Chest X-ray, PA view. Patient: 45 years old, sex F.
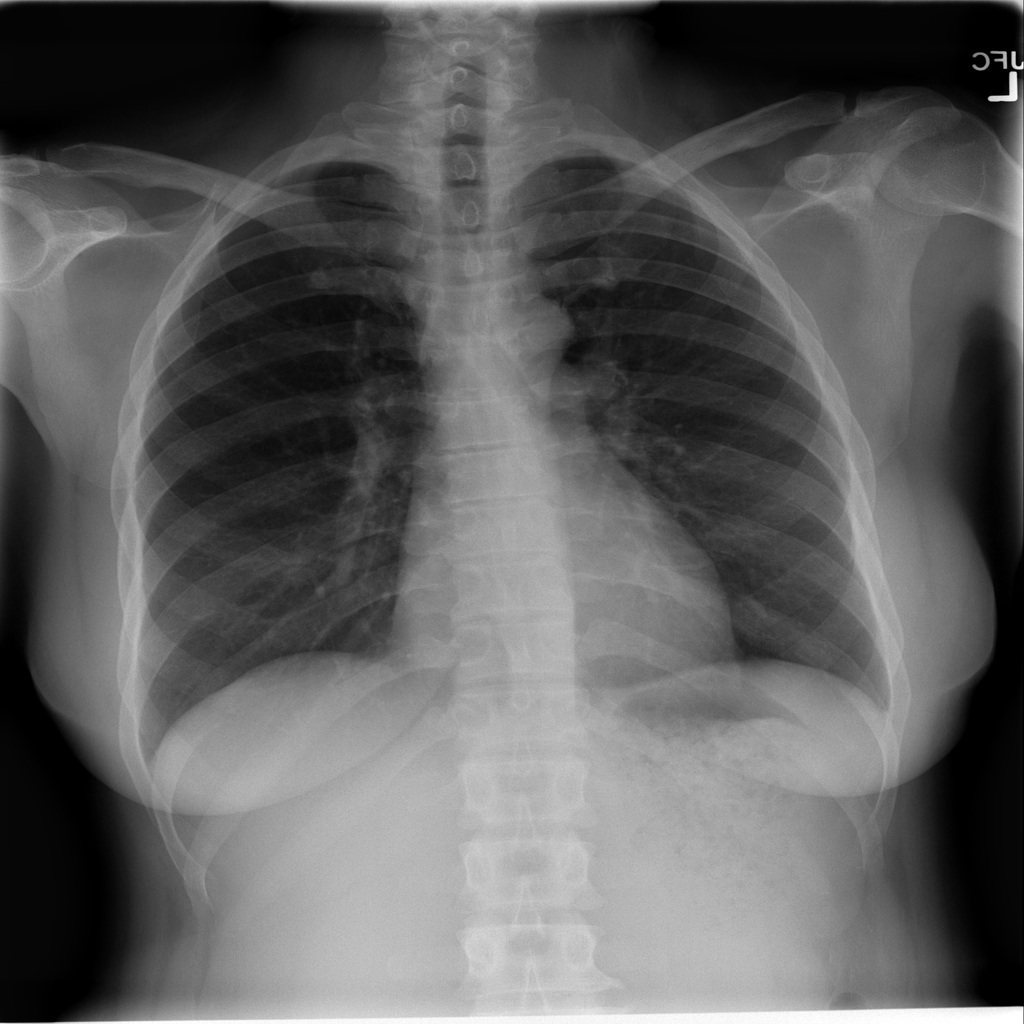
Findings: No Finding